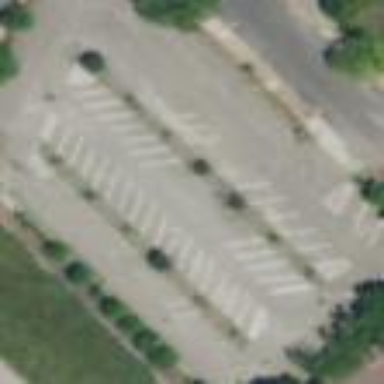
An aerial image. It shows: Road serving as parking aisle.